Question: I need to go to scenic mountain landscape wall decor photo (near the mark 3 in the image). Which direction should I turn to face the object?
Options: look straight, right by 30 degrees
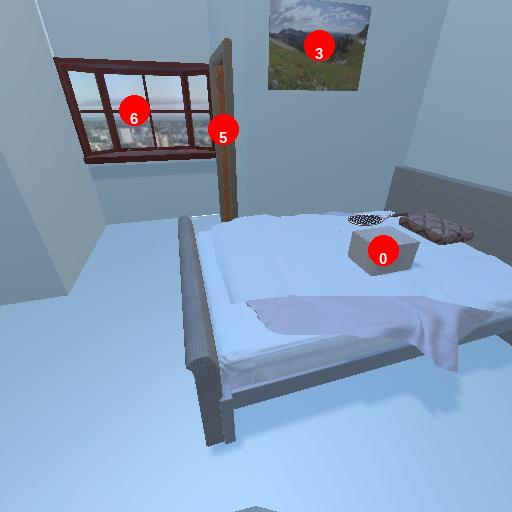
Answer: look straight